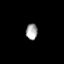
Tissue: prostate
Cell type: NK cells
Senescence score: 0.7218
Nuclear area (px): 181
Mean DAPI intensity: 165.967